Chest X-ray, AP view. Patient: 57 years old, sex F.
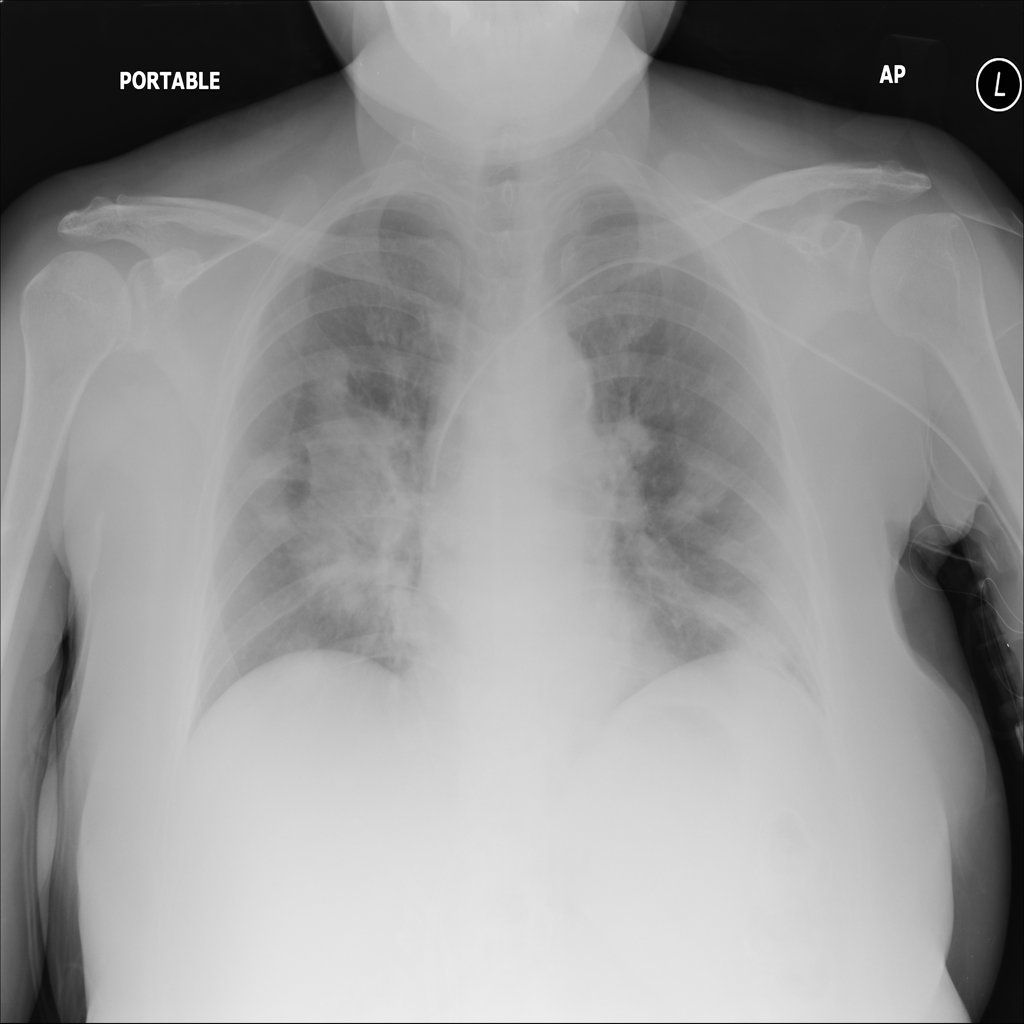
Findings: Mass, Nodule